Interaction volume radius: 5 \u00c5
Interaction volume height: 15 \u00c5
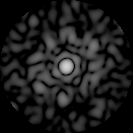
Disorder parameter: 0.8411